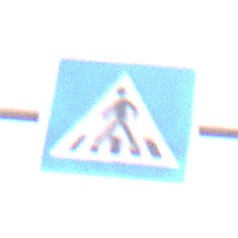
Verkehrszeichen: FussgaengerueberwegRechts
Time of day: Midday
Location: Outdoor (Nature)
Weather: Overcast
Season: NotSpecified
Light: Natural